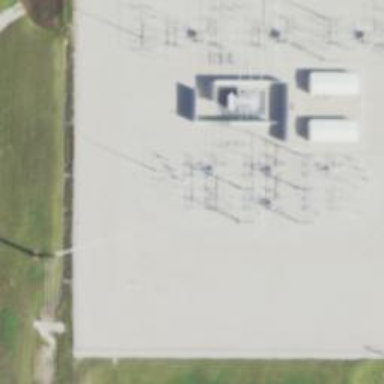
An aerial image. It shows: Switch for power supply.